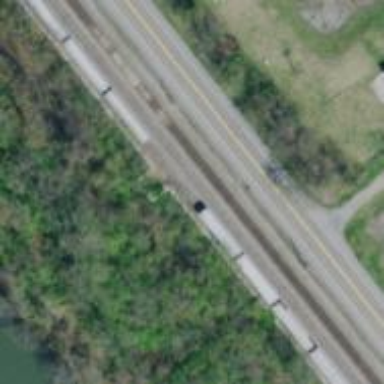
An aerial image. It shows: Railway siding for service.